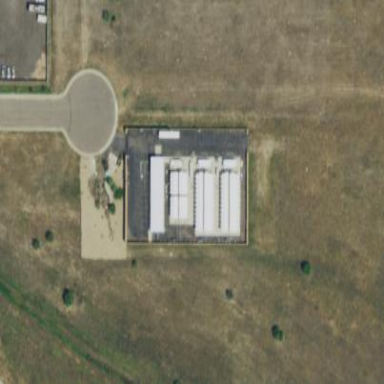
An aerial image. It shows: Power substation surrounded by fence.